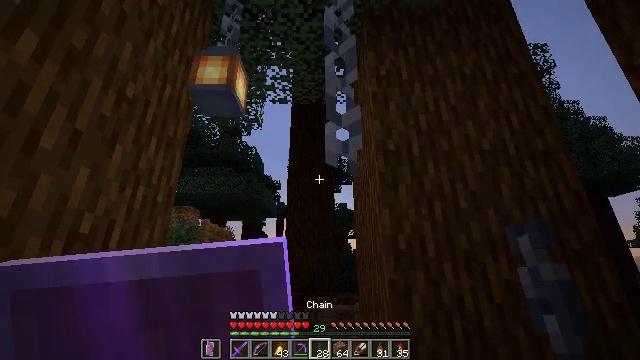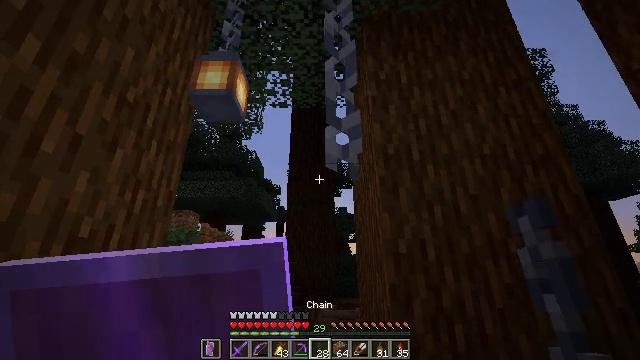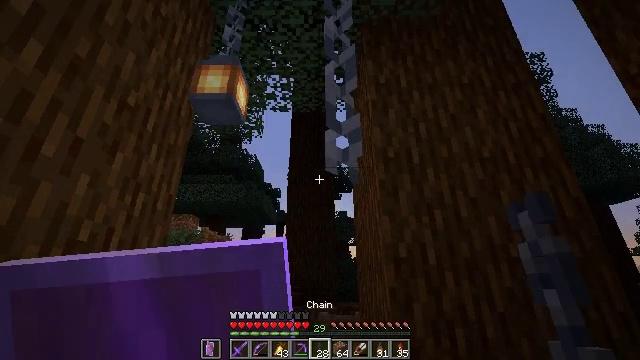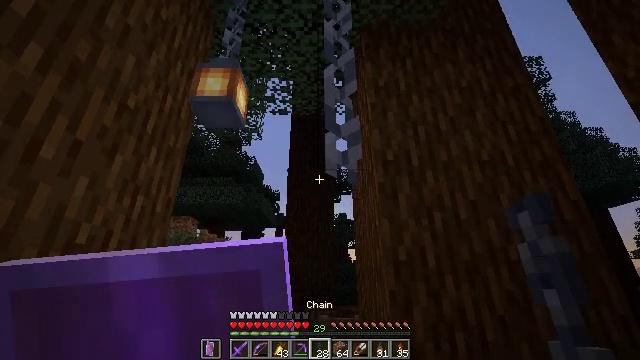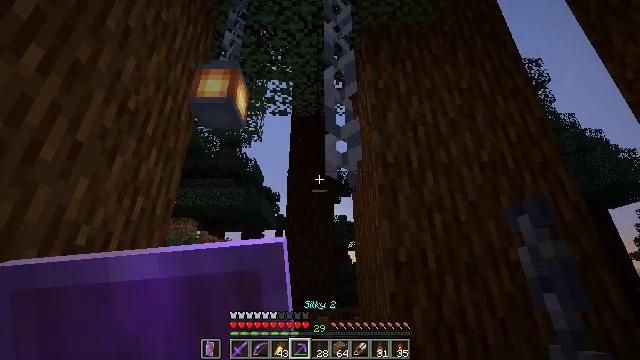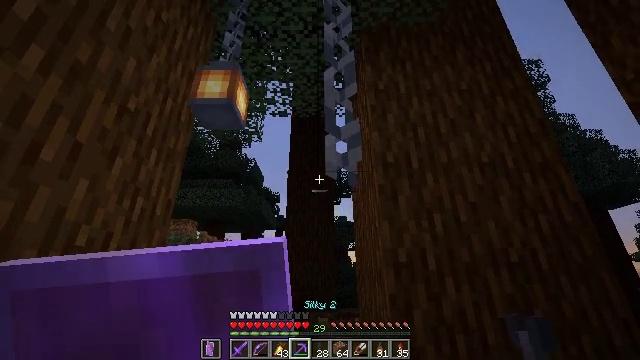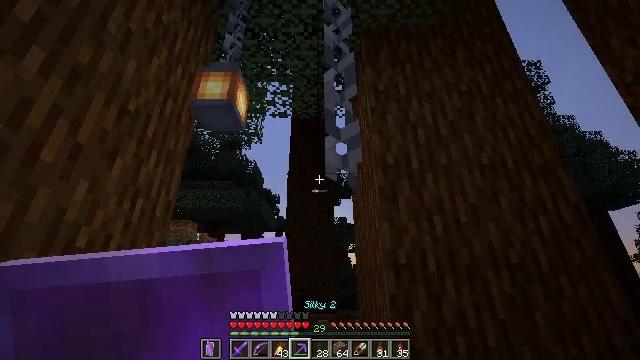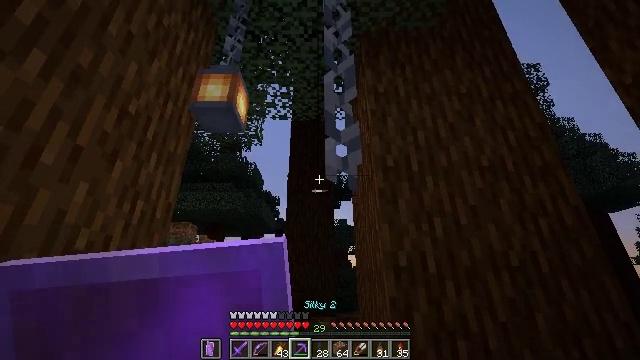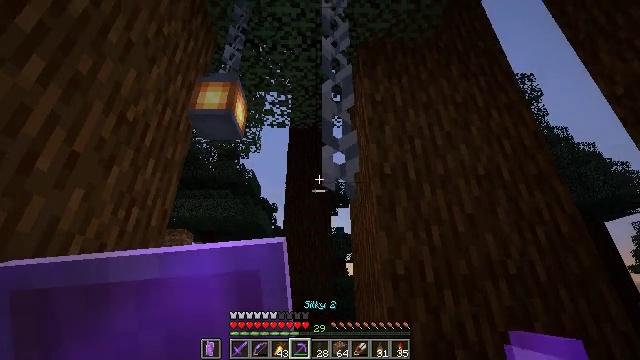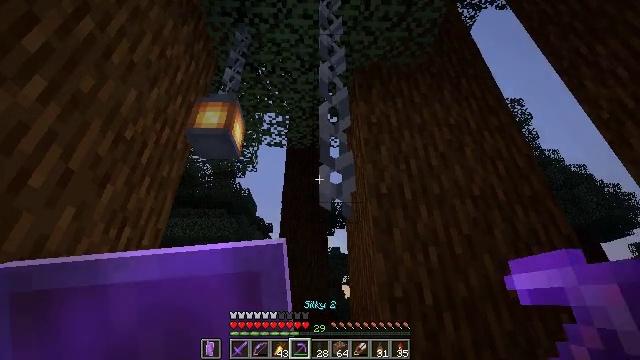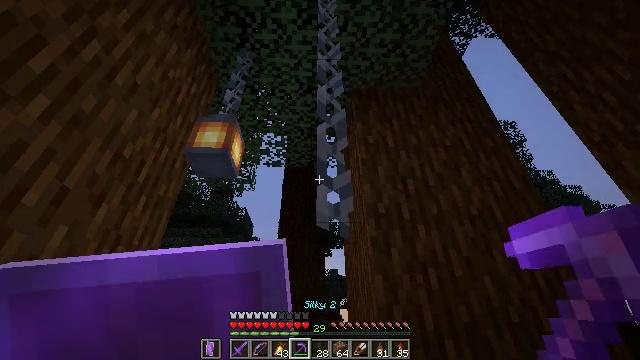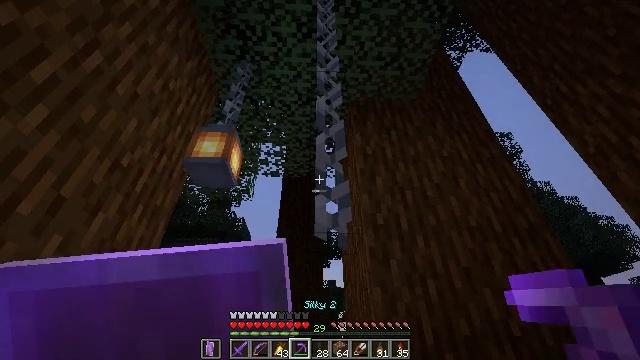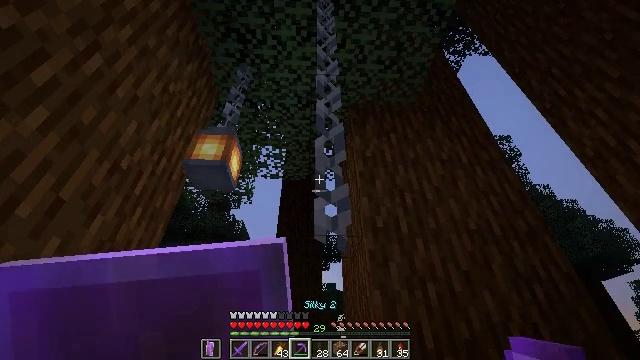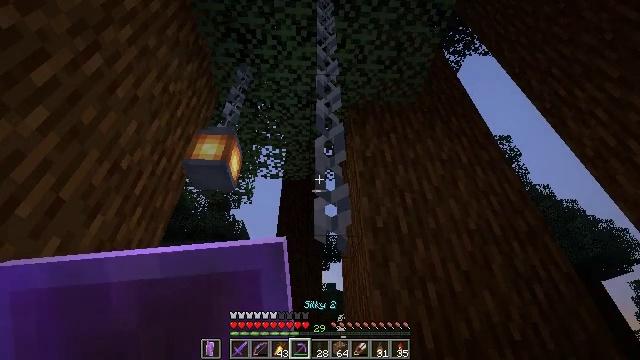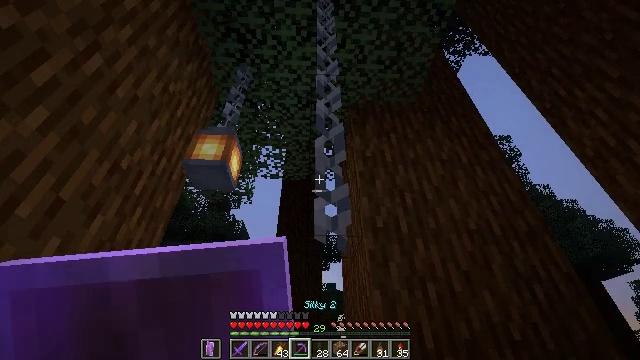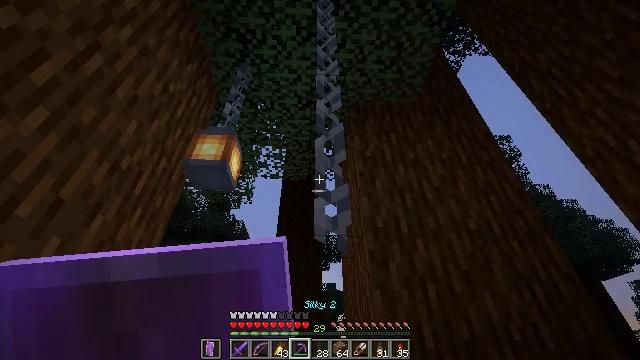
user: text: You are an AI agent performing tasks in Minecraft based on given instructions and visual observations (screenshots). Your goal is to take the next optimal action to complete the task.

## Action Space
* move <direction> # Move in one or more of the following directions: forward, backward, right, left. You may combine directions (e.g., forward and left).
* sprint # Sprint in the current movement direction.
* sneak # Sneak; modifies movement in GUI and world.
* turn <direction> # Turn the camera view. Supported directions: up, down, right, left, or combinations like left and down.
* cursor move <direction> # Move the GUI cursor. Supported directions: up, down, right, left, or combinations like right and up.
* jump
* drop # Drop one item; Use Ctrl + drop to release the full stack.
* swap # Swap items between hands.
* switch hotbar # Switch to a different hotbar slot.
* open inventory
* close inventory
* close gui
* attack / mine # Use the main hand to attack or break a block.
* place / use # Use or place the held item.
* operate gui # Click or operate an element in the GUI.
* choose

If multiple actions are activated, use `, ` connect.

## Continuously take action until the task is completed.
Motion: motion action
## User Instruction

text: Break the chain link by link.
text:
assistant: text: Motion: no_op
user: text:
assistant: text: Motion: no_op
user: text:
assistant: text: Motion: no_op
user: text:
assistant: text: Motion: no_op
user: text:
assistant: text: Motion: no_op
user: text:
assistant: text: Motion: no_op
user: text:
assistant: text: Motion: no_op
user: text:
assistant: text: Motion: turn up
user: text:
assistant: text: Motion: turn up
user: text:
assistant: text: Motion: turn up
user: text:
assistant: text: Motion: turn up
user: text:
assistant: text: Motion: no_op
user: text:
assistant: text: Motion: no_op
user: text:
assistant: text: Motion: no_op
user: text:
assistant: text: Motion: no_op
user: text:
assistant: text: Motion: no_op
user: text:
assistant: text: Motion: no_op
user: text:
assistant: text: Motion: no_op
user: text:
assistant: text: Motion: no_op
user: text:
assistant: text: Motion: no_op
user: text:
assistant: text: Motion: no_op
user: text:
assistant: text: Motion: no_op
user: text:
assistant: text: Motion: no_op
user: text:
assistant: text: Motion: no_op
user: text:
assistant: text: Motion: no_op
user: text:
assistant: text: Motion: no_op
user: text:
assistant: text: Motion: turn down
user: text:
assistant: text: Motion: turn down
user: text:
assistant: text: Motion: turn down
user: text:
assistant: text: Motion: no_op